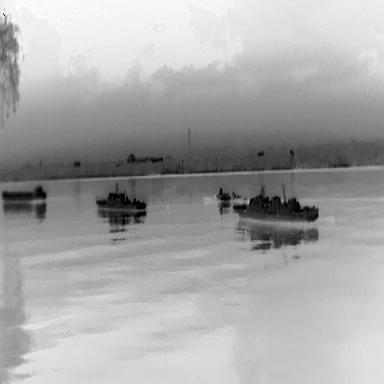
There are four objects shown in the infrared image, including two warships, a liner, and a canoe.